Question: I am using bootstrap and I have a background img that is aligned to the center of timer-background. I want subtext and big-text width to change to be 100% of timer-background so that I can center align them.
'''
<div class='col-xs-4'>
<div class='borders timer-background'>
<span class='subtext'>june</span><span class="big-text">05</span>
</div>
</div>
'''
'''
.timer-background {
background: url(../assets/timer_background.png) center center no-repeat;
}
.big-text {
font-family: 'Tulpen One', cursive;
color: #ffffff;
font-size: 120px;
}
'''

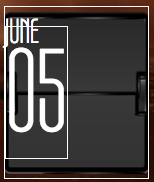
Answer: Here are a few Stackoverflow articles that I think will point you in the right direction.
> <URL>
Hope this helps the cause.